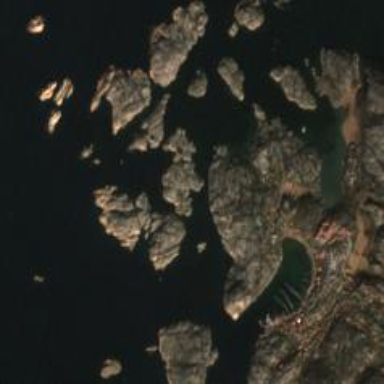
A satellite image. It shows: Beautiful bay with natural surroundings.